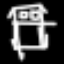
Label: bed